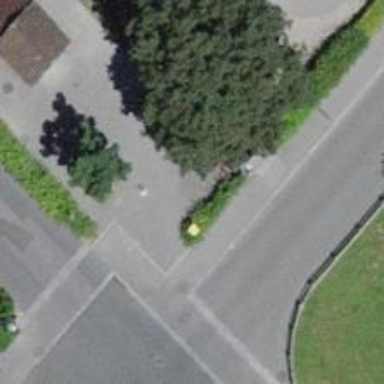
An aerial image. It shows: Post box is visible.